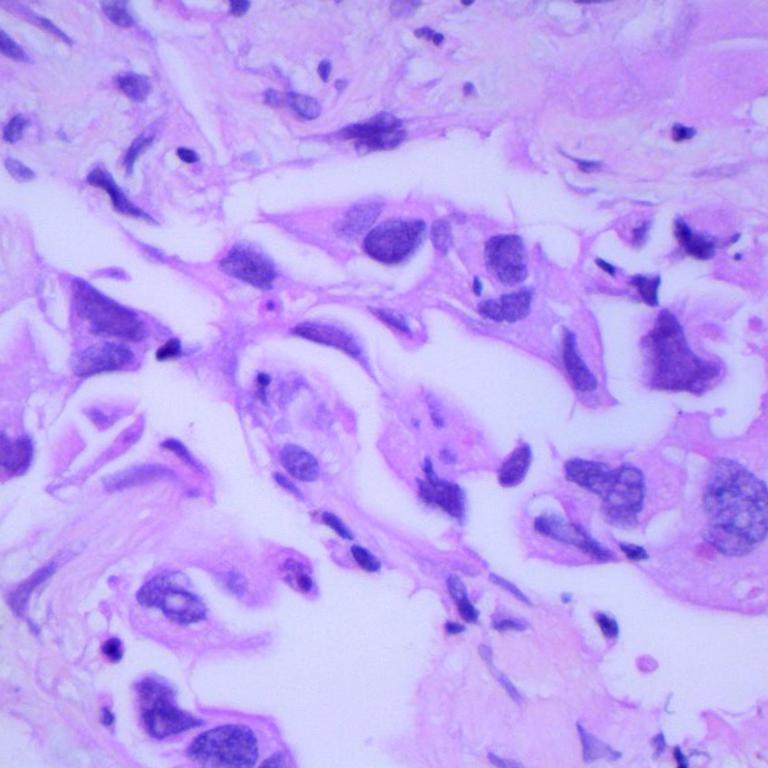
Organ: lung
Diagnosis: adenocarcinomas